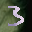
Label: 3